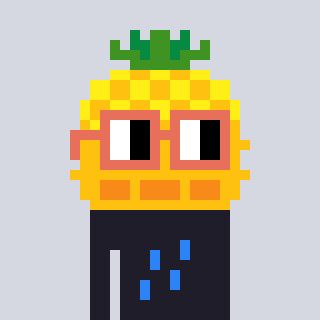
a pixel art character with square orange glasses, a pineapple-shaped head and a grayscale-colored body on a cool background